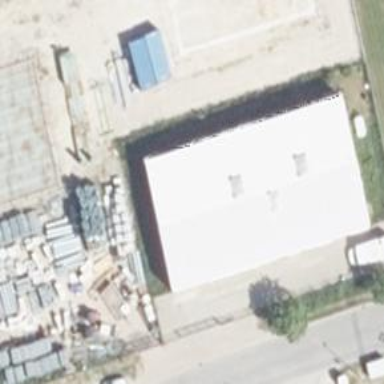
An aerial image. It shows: Commercial building.